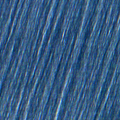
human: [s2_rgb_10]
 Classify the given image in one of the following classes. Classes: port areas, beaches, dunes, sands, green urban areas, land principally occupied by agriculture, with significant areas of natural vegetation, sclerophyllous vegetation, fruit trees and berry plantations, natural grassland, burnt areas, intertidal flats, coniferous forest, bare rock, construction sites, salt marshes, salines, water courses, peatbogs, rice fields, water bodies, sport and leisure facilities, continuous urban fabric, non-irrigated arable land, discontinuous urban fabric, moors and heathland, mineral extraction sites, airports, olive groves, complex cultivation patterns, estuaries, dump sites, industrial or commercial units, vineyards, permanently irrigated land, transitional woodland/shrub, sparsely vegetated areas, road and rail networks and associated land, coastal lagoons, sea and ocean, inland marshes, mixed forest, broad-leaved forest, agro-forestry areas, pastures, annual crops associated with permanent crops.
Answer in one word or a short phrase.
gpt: continuous urban fabric